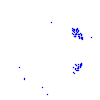
Particle: proton